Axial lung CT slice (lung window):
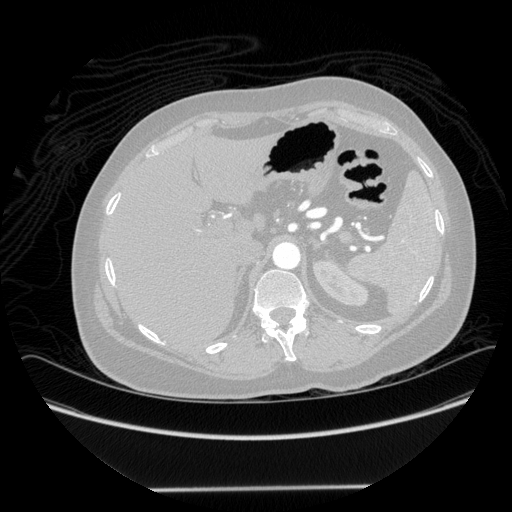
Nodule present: no